Question: I have set a cookie from an api and returned it as a response. But the latest version of chrome beta is not letting me to store the cookie. I have also set the 'SameSite="None"' and 'Secure' for considering third party cookies. But this is not getting stored.

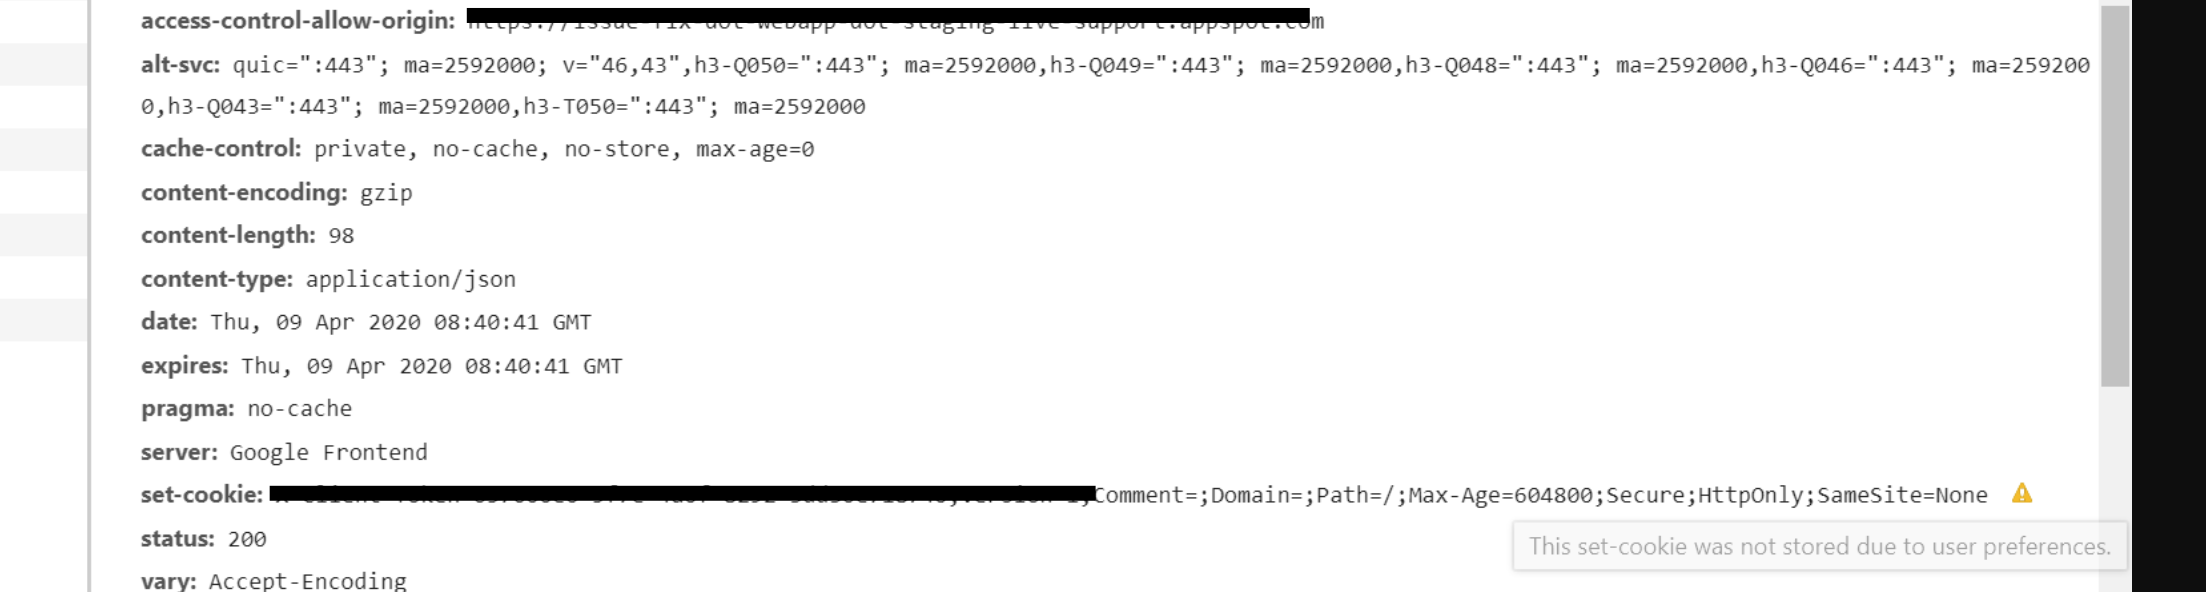
Answer: Check 'chrome://settings/content/cookies'. You want to ensure that:
- - -
You should also check that you don't have any extensions that are affecting cookie behaviour. A quick way of generally testing this is to try in Incognito Mode or by creating a new Chrome profile.
<URL>